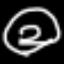
Label: donut